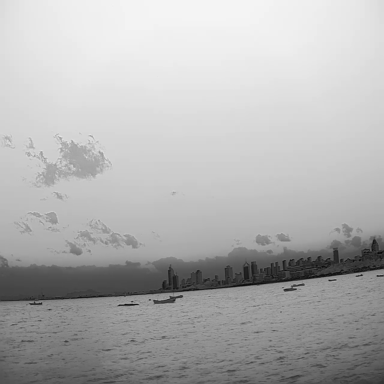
There are nine bulk_carriers in the infrared image.